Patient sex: M
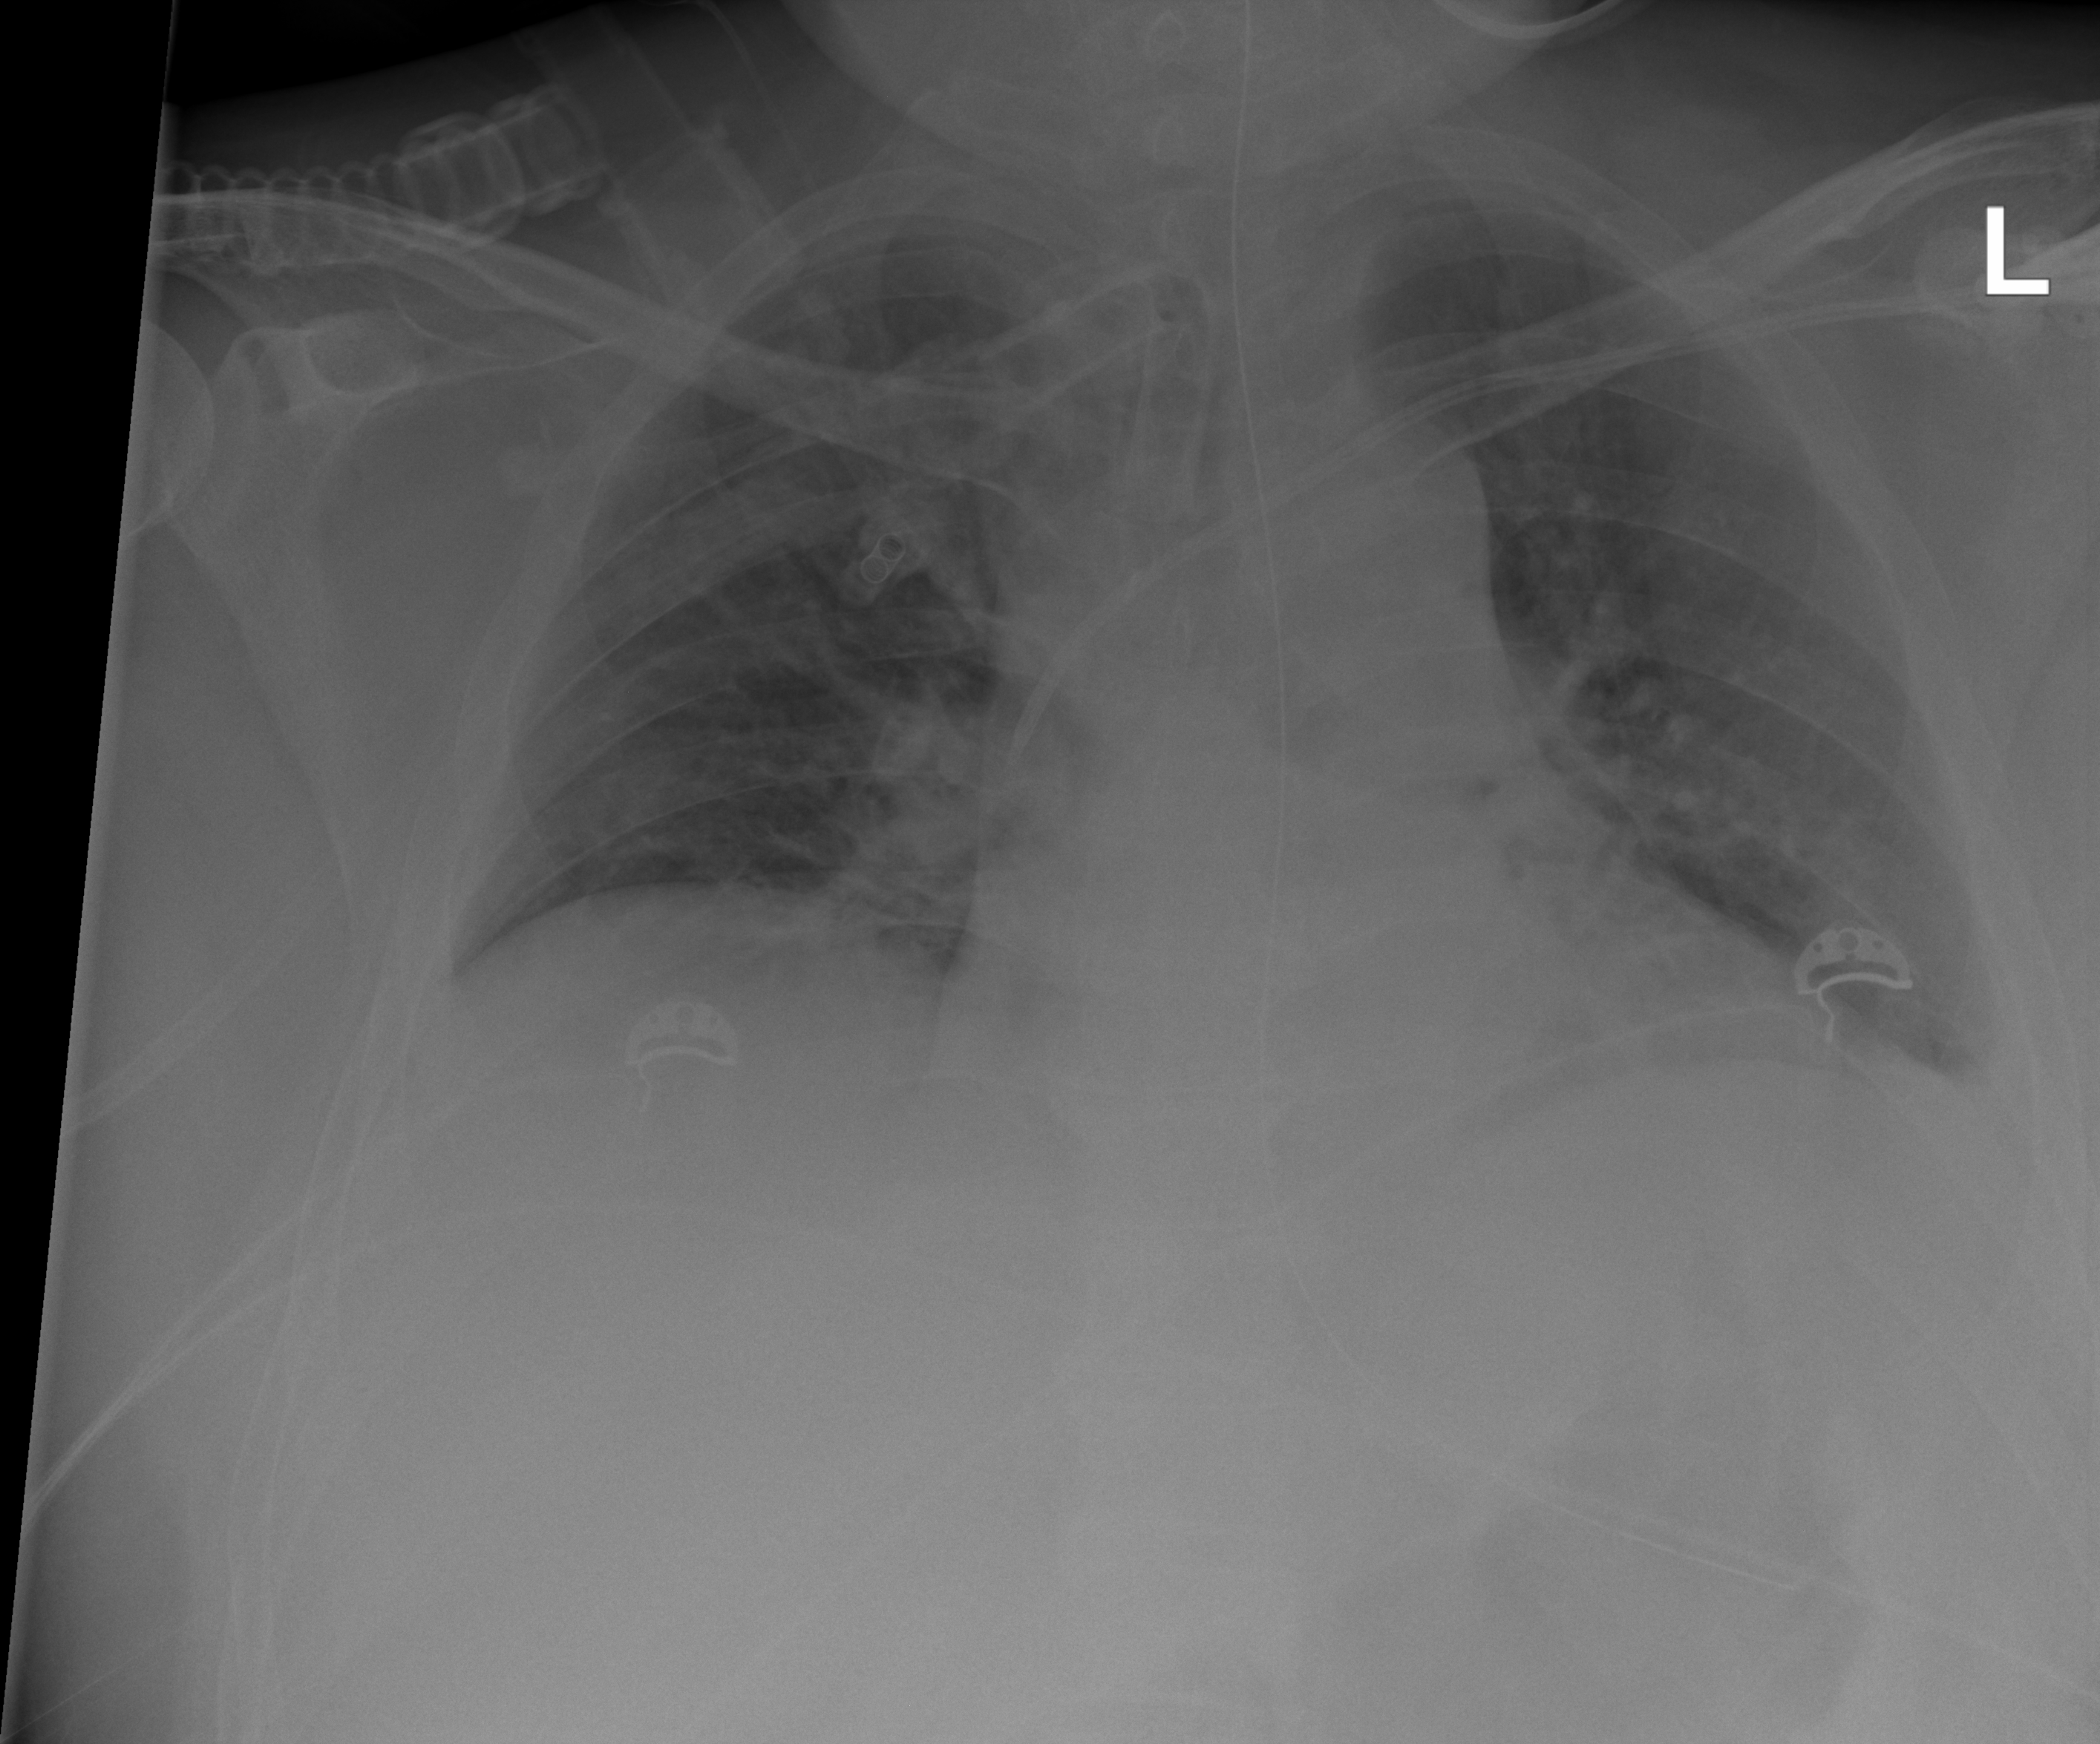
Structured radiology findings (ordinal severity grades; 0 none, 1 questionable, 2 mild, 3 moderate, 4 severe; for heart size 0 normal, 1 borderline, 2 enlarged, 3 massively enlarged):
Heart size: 2
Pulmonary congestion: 2
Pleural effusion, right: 0
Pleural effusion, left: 2
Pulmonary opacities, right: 2
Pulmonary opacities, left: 2
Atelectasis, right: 2
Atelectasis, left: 2